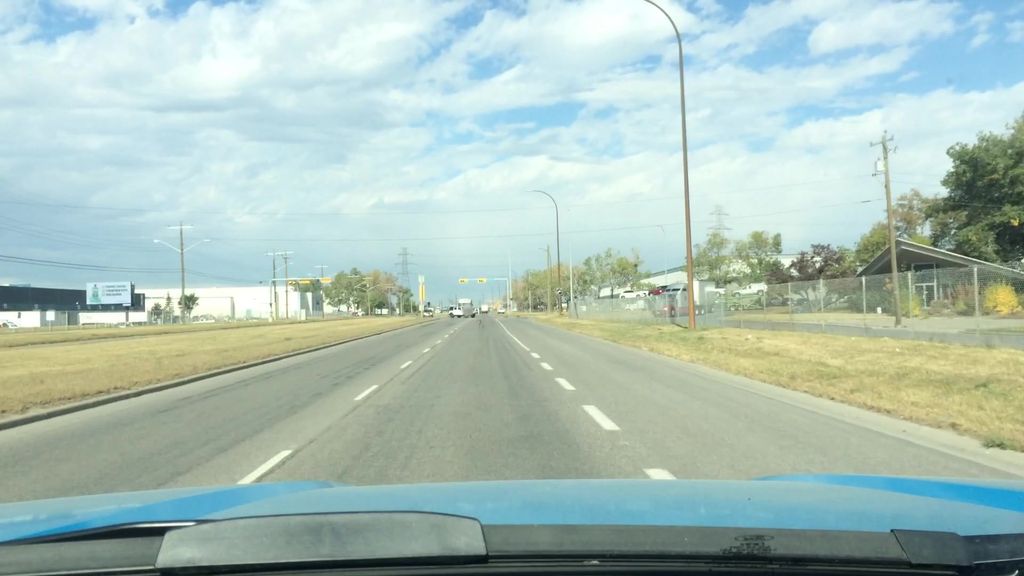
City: calgary